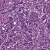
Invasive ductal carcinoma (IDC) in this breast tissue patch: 0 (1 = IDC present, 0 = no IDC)